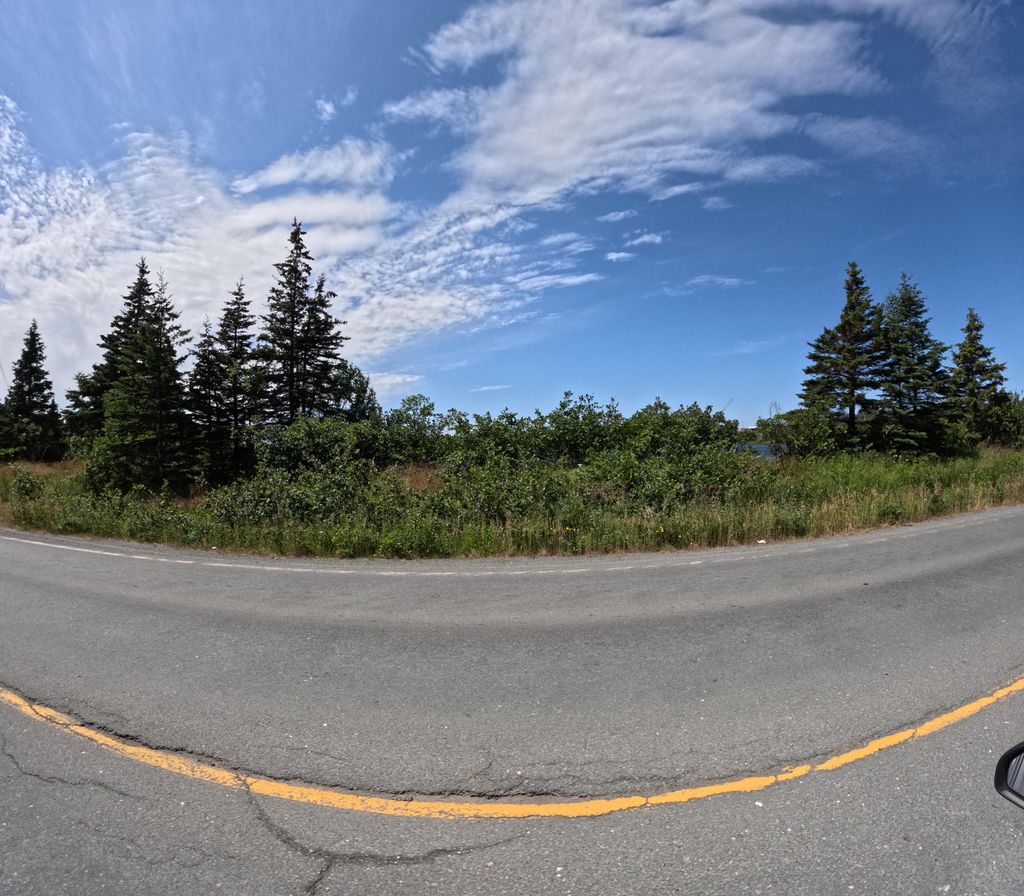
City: st_johns